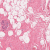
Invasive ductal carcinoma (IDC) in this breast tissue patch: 0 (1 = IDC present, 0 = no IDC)